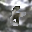
Label: 8